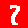
Digit: 2